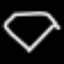
Label: diamond